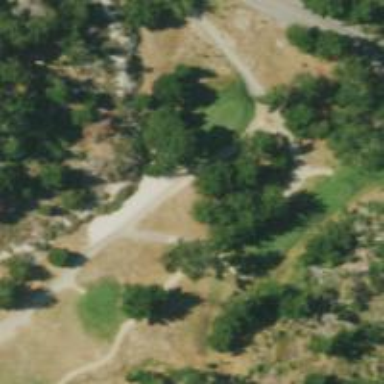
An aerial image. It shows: Footway that doubles as golf path.